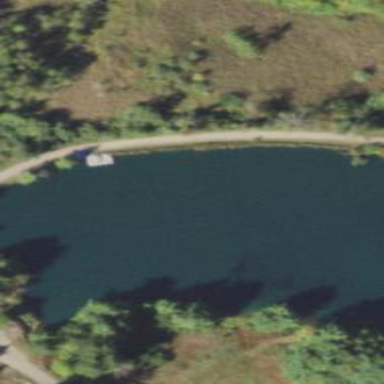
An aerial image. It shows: Pond surrounded by natural water.